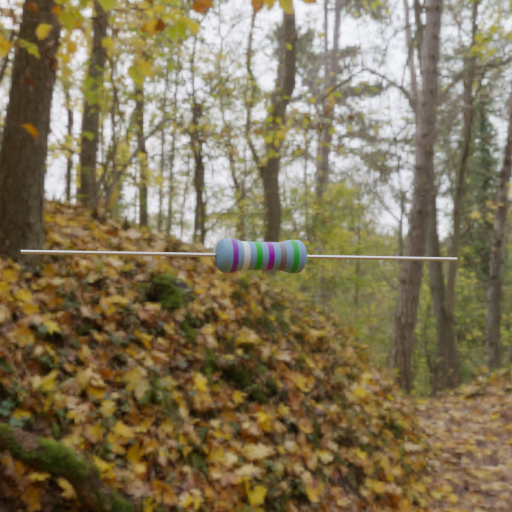
Resistor colour bands (in order): violet, white, green, violet, gray, green